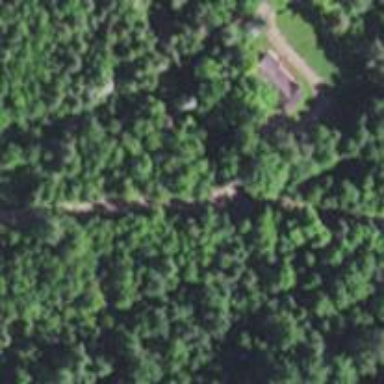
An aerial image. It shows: Abandoned railway.